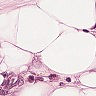
Metastatic tissue present: yes